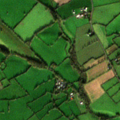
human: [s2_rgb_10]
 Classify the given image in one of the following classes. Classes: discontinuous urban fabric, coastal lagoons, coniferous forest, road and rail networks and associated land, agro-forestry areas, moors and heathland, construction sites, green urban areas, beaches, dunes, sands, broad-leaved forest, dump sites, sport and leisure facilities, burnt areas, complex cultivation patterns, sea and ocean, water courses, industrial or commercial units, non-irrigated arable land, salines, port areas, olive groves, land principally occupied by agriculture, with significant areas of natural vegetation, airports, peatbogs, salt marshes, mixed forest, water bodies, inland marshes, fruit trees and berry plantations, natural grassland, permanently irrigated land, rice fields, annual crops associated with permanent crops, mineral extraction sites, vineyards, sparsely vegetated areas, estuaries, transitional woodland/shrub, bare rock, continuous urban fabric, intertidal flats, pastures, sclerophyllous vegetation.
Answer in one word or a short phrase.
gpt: non-irrigated arable land, pastures